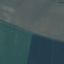
Label: AnnualCrop